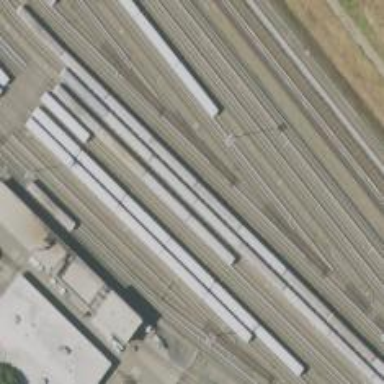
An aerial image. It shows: Electrified rail service yard.